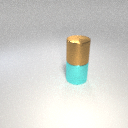
large cyan metal cylinder below large brown metal cylinder